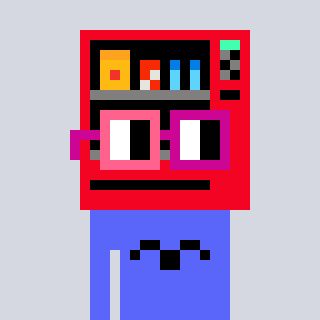
a pixel art character with square pink and red glasses, a vending machine-shaped head and a purple-colored body on a cool background